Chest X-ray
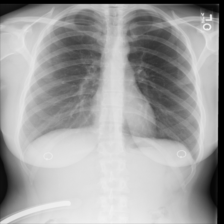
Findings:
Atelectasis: negative
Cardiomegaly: negative
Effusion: negative
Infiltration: negative
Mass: negative
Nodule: negative
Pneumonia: negative
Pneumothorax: negative
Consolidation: negative
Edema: negative
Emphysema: negative
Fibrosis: negative
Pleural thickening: negative
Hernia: negative